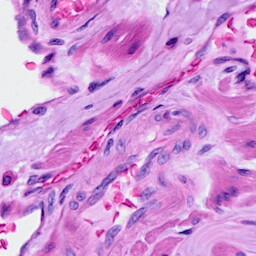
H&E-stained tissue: Ovarian